Current action and preconditions to check: path_clear

Your task: For each precondition in the list above, predict whether it will hold at this action.

Consider the current scene as observed from the mobile robot's camera, and analyze the predicted future states of all dynamic agents (e.g., people, animals, vehicles, or any moving entities) within the NEXT SECOND.

IMPORTANT: Only answer "very likely" if you are absolutely certain—based on strong, clear evidence—that a dynamic agent will violate the precondition in the predicted future state. Do NOT answer "very likely" for unlikely, ambiguous, or low-probability risks.

Ask yourself for each precondition: Is there a high probability, with clear and convincing evidence, that the predicted future states of any dynamic agent will interfere with the predicted future state of the currently executing action within the NEXT SECOND, causing that precondition to fail?

Assess the risk level based on these predictions. Use "likely" or "very likely" if motions create a clear risk of interference.

Use "neutral" or "improbable" if agents are nearby but their predicted paths are clearly diverging or non-conflicting.

Failure Risk Categories: "very improbable", "improbable", "neutral", "likely", "very likely"

Answer Format: Output ONLY the probability_of_failure value from these categories: "very improbable", "improbable", "neutral", "likely", "very likely"

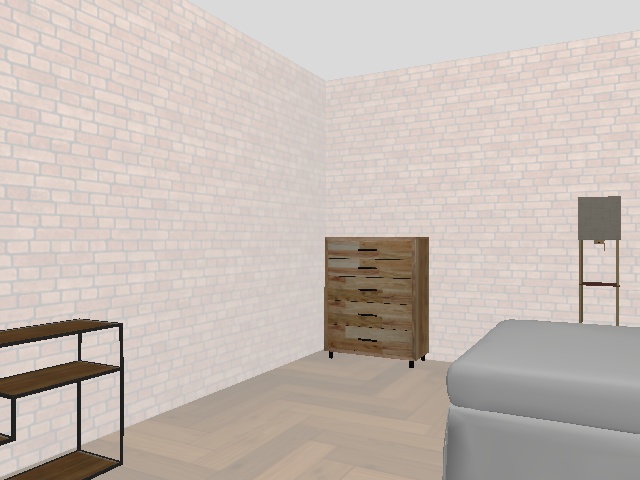

Answer: very improbable